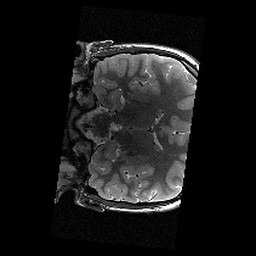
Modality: T2w
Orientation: coronal
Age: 12
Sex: female
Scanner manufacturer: siemens
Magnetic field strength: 3 T
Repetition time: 9.23 s
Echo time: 0.067 s